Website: home-depot
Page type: customer-info-address
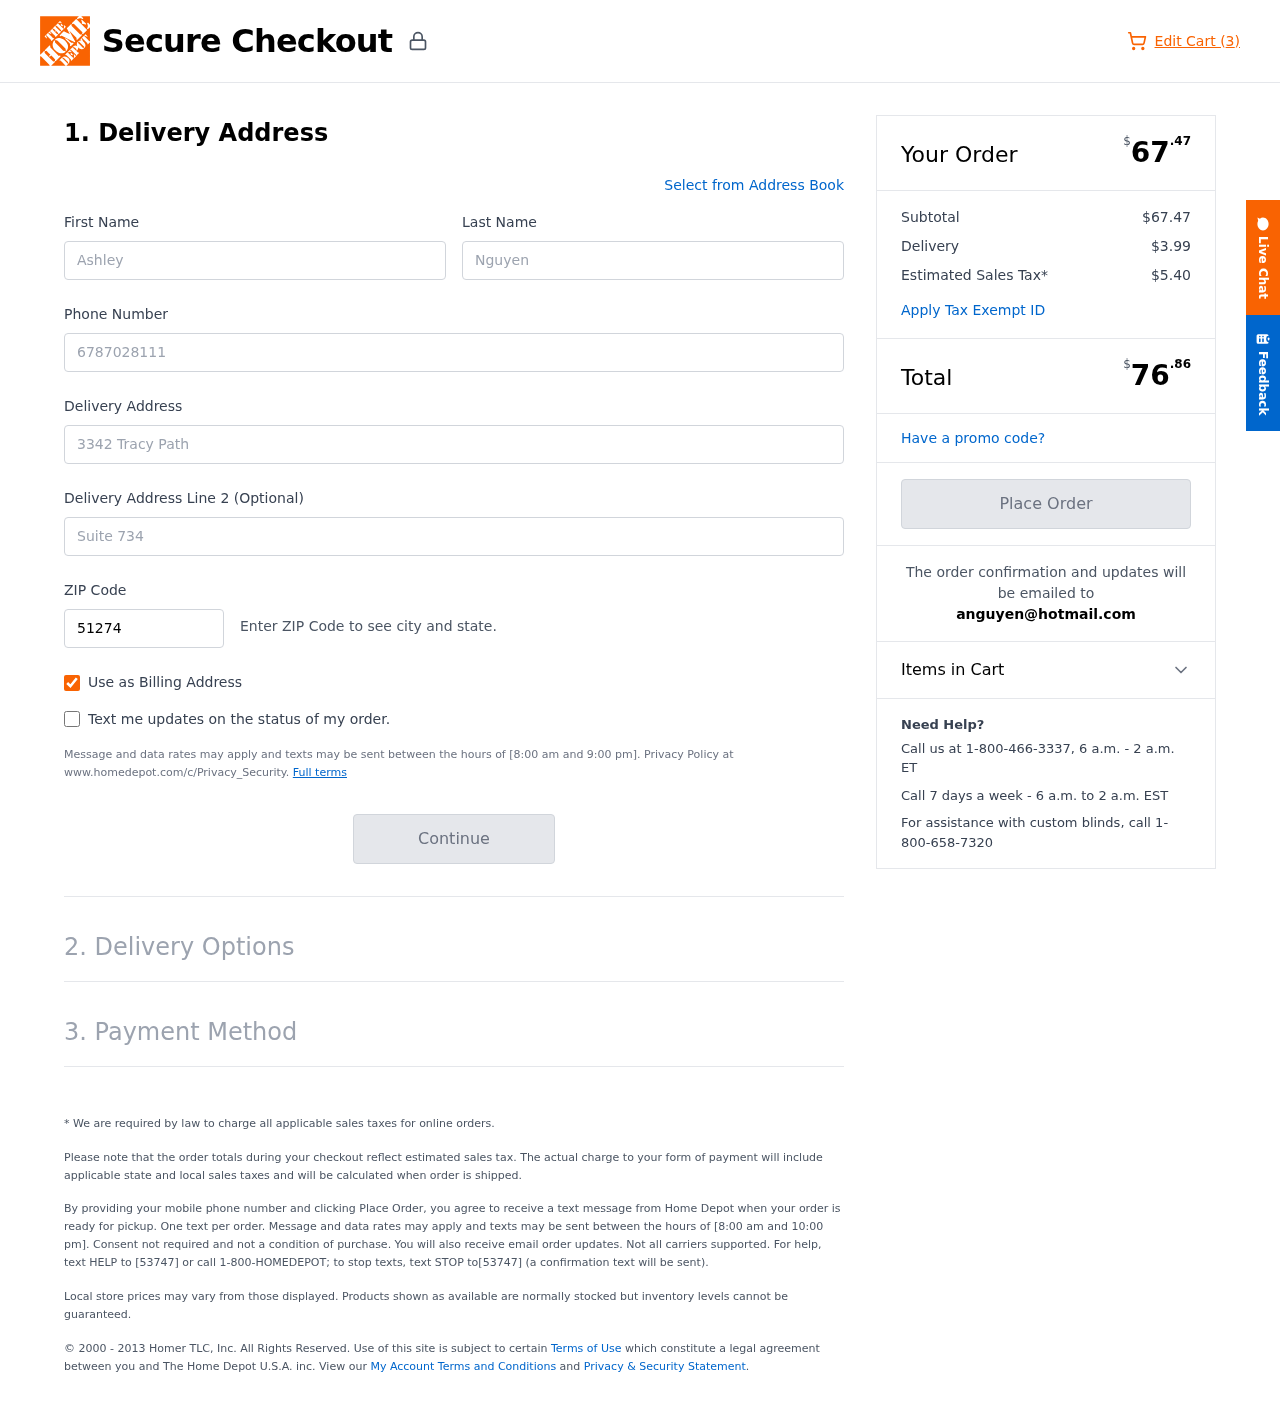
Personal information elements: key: PII_EMAIL
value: anguyen@hotmail.com
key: PII_FIRSTNAME
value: Ashley
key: PII_LASTNAME
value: Nguyen
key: PII_PHONE
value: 6787028111
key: PII_POSTCODE
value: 51274
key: PII_STREET
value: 3342 Tracy Path
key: PII_STREET2
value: Suite 734
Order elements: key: ORDER_NUM_ITEMS
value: Edit Cart (3)
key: ORDER_SUBTOTAL_HEADER
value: $67.47
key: ORDER_SUBTOTAL
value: $67.47
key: ORDER_SHIPPING_COST
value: $3.99
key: ORDER_TAX
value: $5.40
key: ORDER_TOTAL2
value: $76.86